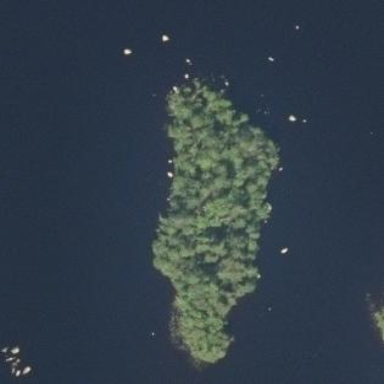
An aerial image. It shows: Islet.